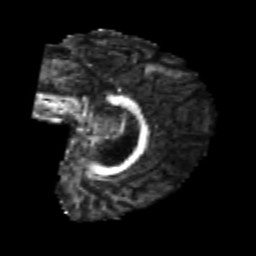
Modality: FA
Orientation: sagittal
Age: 24
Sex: male
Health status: healthy
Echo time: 0.074 s